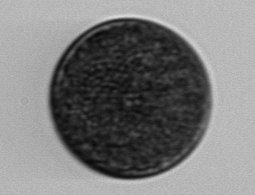
Label: Coscinodiscus